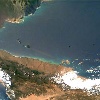
Label: water